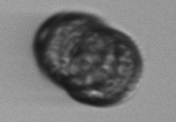
Label: Margalefidinium